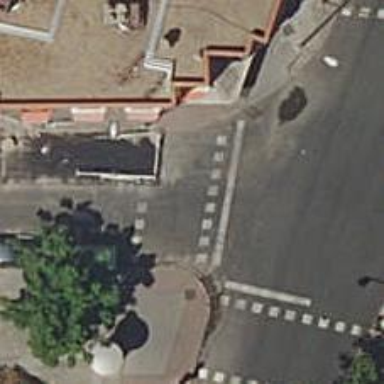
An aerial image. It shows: Crossing with traffic signals.